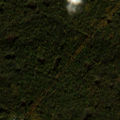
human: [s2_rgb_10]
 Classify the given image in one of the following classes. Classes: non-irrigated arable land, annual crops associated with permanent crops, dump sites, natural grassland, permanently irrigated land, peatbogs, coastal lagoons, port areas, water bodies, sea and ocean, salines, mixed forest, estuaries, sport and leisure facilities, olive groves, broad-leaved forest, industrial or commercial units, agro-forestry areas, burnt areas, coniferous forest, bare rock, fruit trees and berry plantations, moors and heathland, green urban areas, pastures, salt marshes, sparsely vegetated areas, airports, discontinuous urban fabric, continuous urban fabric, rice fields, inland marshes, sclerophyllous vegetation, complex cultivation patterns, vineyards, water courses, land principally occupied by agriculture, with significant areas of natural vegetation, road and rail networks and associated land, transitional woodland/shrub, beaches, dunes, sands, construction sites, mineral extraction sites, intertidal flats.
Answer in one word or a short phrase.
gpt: complex cultivation patterns, broad-leaved forest